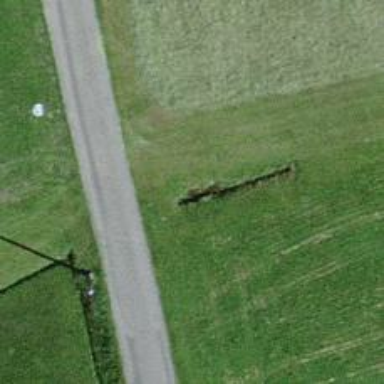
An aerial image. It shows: Culvert tunnel.